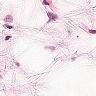
Metastatic tissue present: no